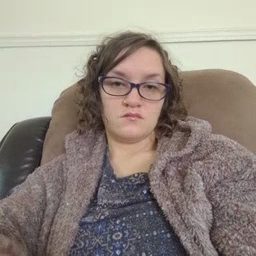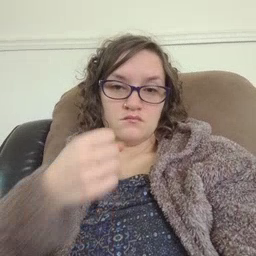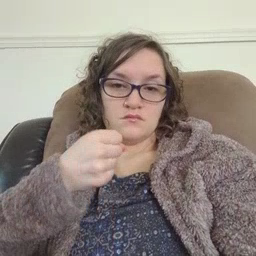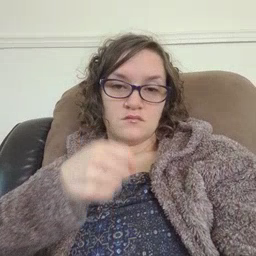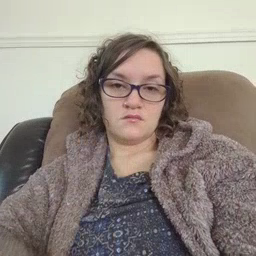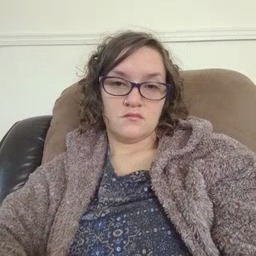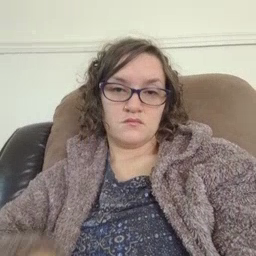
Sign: make